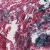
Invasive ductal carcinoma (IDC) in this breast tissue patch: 0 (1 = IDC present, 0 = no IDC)